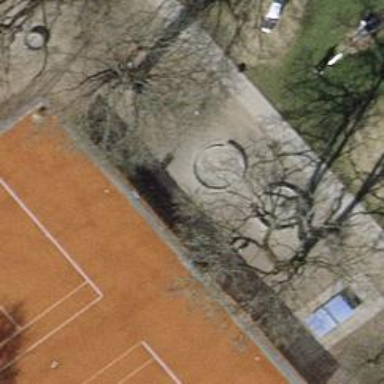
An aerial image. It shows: Bench.